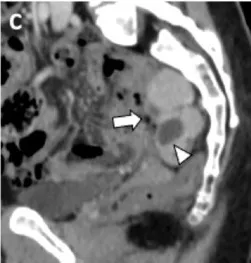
Sagittal. CE-CT images shows a 6 cm x 4 cm multilobed mass (white arrow) characterized by both solid (Hyperdense) and cystic (hypodense) component (white arrowhead) with homogeneous enhancement and close proximity (black arrowhead) to sigmoid wall (black arrow).
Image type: radiology (ct)